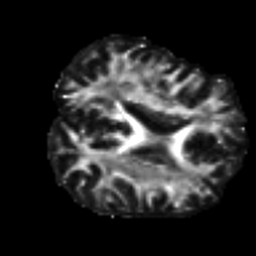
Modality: FA
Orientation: axial
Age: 48
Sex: male
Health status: ill
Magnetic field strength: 3 T
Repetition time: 7 s
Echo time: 0.0926 s